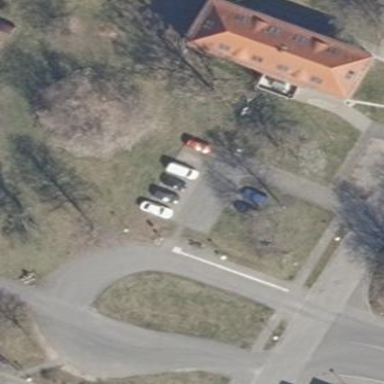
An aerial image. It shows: Parking area with surface.